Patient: sex F, age 76
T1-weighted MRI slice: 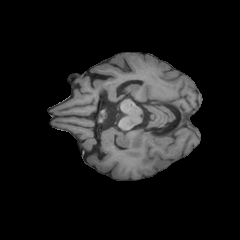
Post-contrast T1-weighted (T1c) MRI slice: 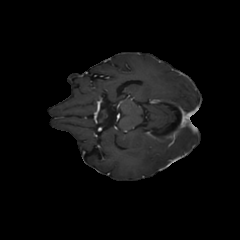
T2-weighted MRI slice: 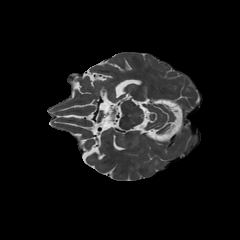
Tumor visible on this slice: no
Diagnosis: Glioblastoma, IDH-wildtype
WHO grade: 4